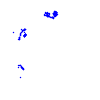
Particle: pion